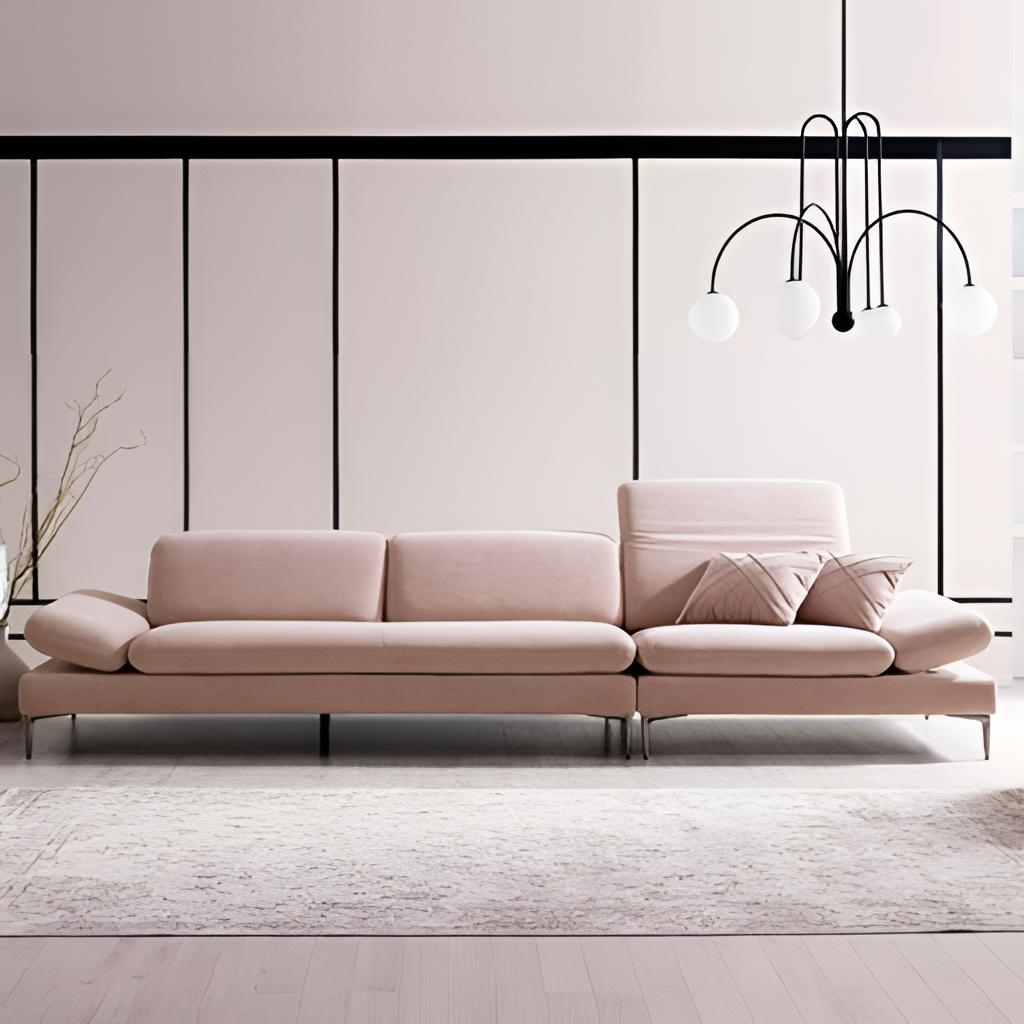
living room, pink fabric sofa, wood flooring, with plank pattern, modern, paint wallpaper, with solid pattern